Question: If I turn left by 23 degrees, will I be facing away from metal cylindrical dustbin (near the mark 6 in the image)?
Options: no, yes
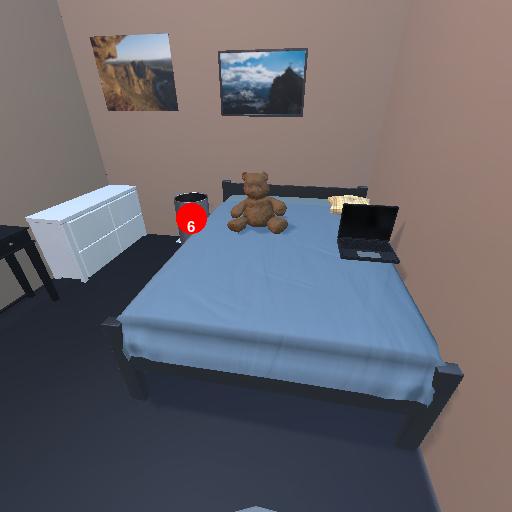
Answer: no